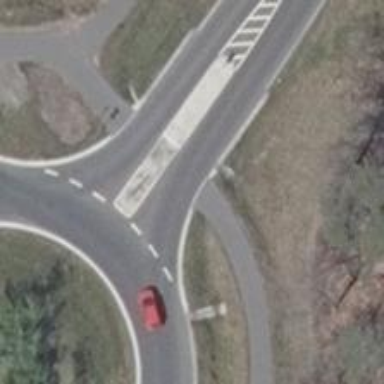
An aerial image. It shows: Unmarked road crossing.